Aerial crown-view tile of a tropical tree (Barro Colorado Island, Panama), acquired 20240611:
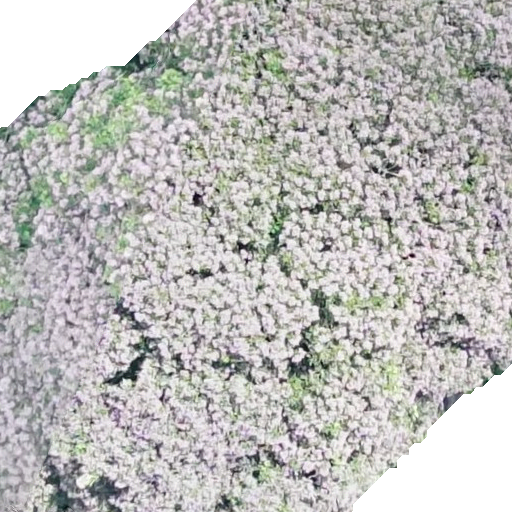
Species: Dipteryx oleifera
GBIF accepted scientific name: Dipteryx oleifera
Crown area: 501.441 m²